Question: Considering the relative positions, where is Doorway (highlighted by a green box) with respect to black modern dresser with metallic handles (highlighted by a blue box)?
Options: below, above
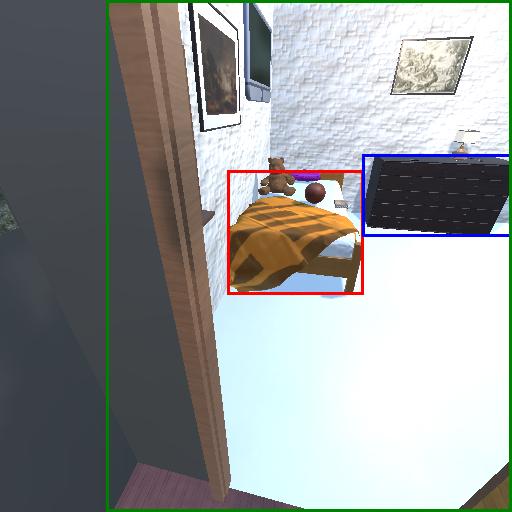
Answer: below